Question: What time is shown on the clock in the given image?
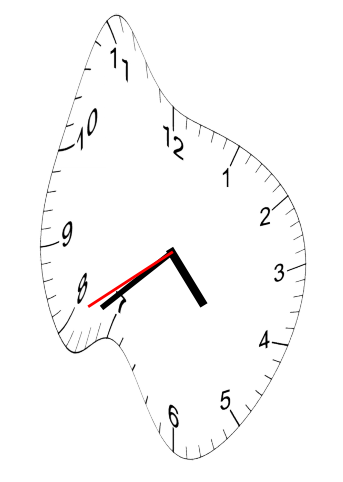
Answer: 04:38:40